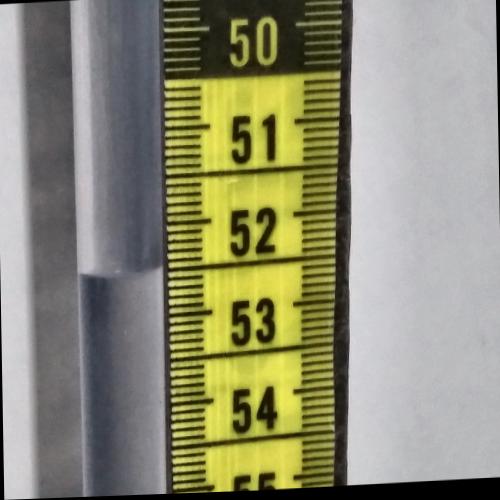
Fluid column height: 52.5 cm